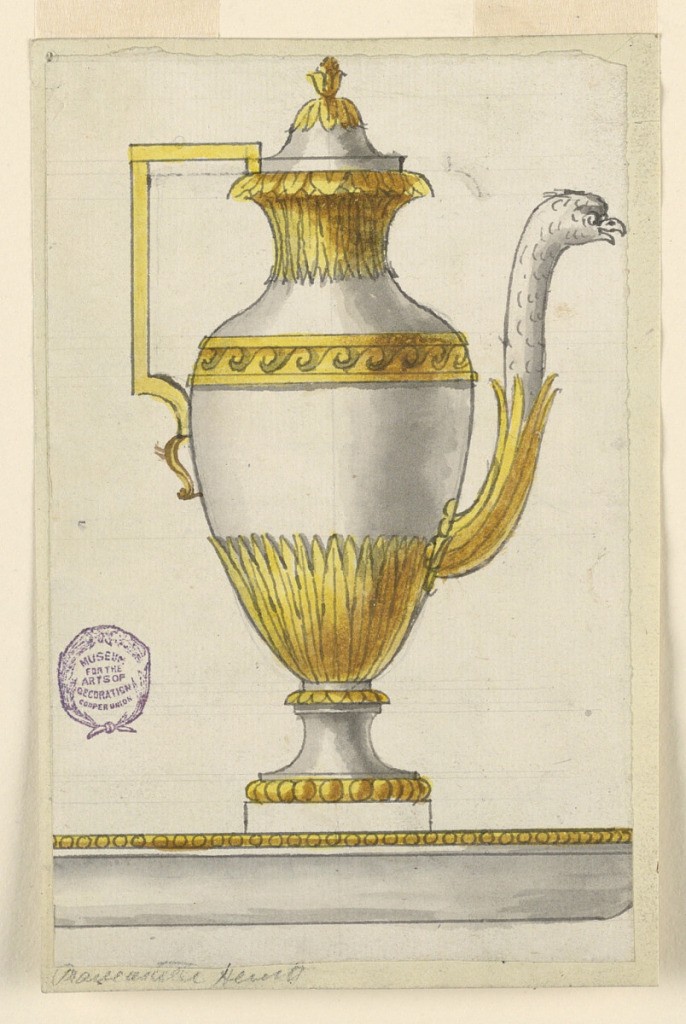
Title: Project for an Ewer and Basin
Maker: Luigi Righetti, Italian, 1780 - 1819
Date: ca. 1800
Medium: Graphite, pen and ink, brush and watercolor on paper
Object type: Drawing
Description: Design to be executed in partial gilt silver. Edge of the basin is shown, from which the ewer rises. Shown in profile with spout at right. Lower portion of the body decorated with leaves. Angular handle and spout composed of the head and neck of a bird.